Question: I want select the all restaurants, and for the each restaurant load the list of the attached categories.
There is a many-to-many relationship between the 'Restaurant' and 'Category':

'''
public class Restaurant
{
public int Id { get; set; }
public string Name { get; set; }
public virtual List<Category> Categories { get; set; }
}
public class Category
{
public int Id { get; set; }
public string Value { get; set; }
}
'''
In my current implementation I'm selecting a raw data with all restaurants and categories, and process them on the client side: group by restaurant and select categories. In this case, the generated SQL looks very simple and executed fast:
'''
var plainData = (
from restaurant in RestaurantsRepository.GetAll()
from category in restaurant.Categories
select new
{
Id = restaurant.Id,
Name = restaurant.Name,
Category = category.Value
}).ToList();
var restaurants = (
from restaurant in plainData
group restaurant by new
{
restaurant.Id,
restaurant.Name
}
into grp
select new RestaurantModel
{
Id = grp.Key.Id,
Name = grp.Key.Name,
Categories = grp.Select(c => c.Category).ToList()
});
'''
The another variant is to use Entity Framework and the relation between restaurants and categories. In this case, the generated SQL is very complicated and executed four times slower:
'''
var restaurants =(
from restaurant in RestaurantsRepository.GetAll()
select new RestaurantModel
{
Id = restaurant.Id,
Name = restaurant.Name,
Categories = restaurant.Categories
}).ToList();
'''
There is there a more efficient way (then 1 or 2) to select my data?
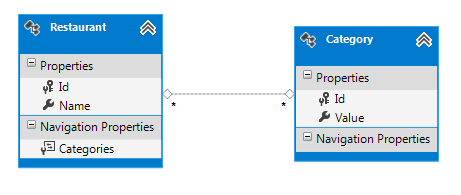
Answer: Your collection is 'virtual', thus, I suppose, you're using lazy loading.
The second variant executes N + 1 queries, where N is a count of items, returned from 'RestaurantsRepository.GetAll()': one query to get all restaurants, and N queries to get all categories for the particular restaurant.
Try to use eager loading of collection:
'''
RestaurantsRepository
.GetAll()
.Include(r => r.Categories)
'''
This should execute single query with 'JOIN' against database, like this (real SQL will differ):
'''
SELECT
*
FROM
[Restaurants] JOIN [Categories] ON [Restaurants].Id = [Categories].[RestaurantId]
'''
Also, think about lazy loading - do you really need it, if you're mapping query result into another types ('RestaurantModel' in your sample).